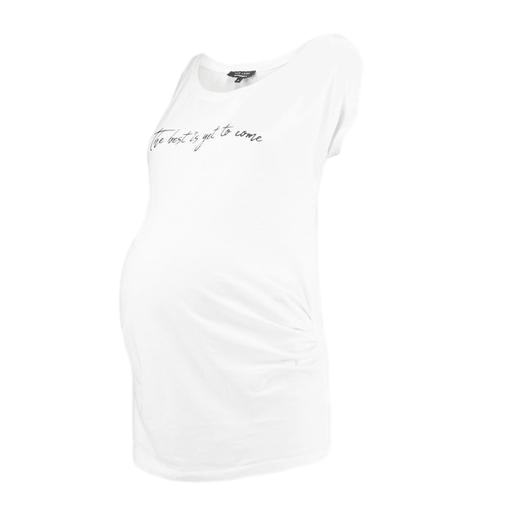
white diane maternity top, white signature print t-shirt, white wesley maternity tank, white background